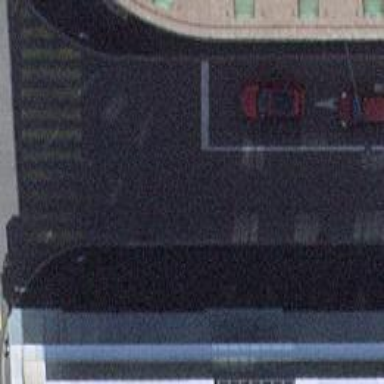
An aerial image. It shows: Road with traffic signals.